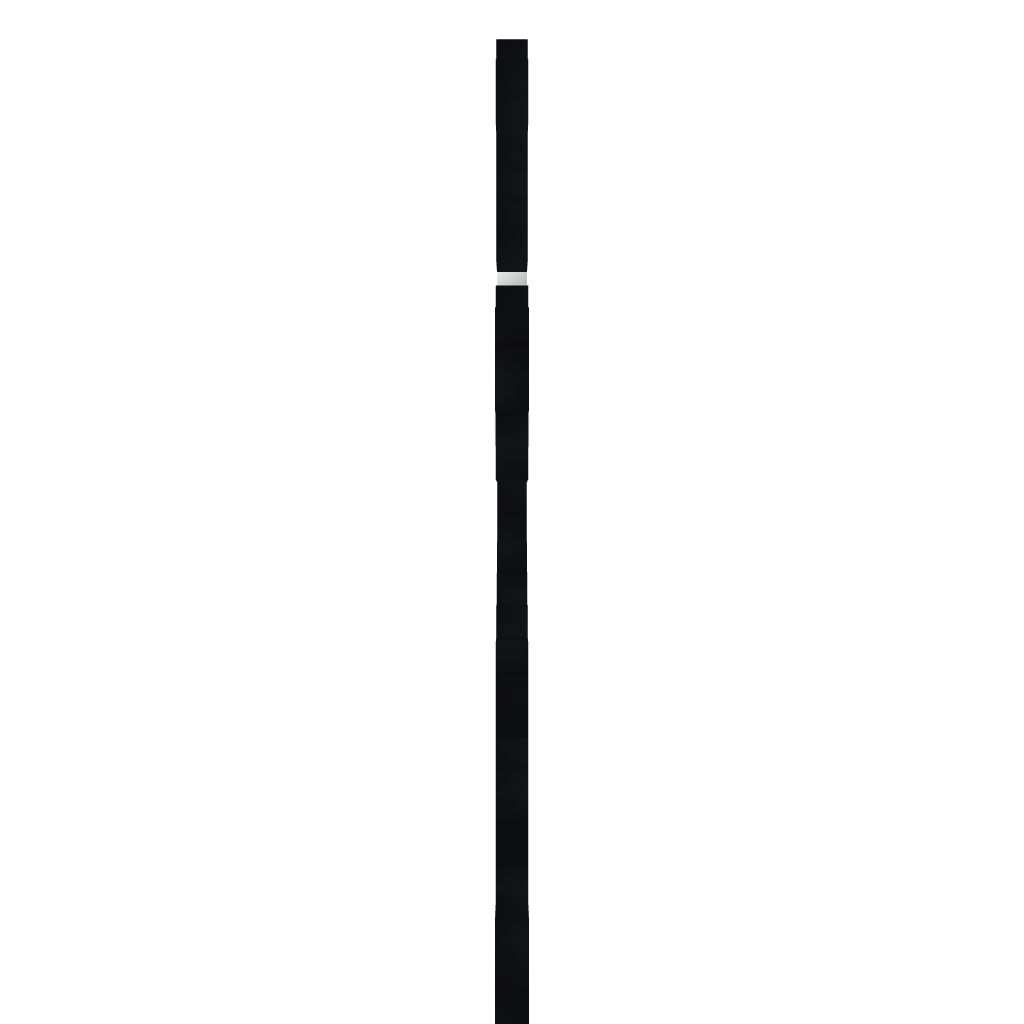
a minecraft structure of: Trevor from Castlevania 3